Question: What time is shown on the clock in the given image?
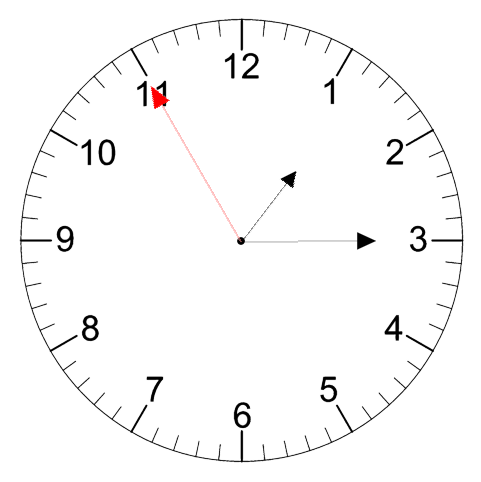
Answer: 01:14:55